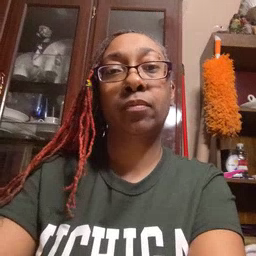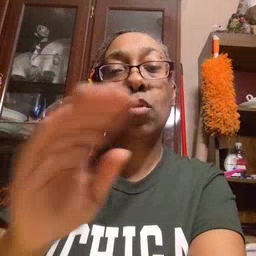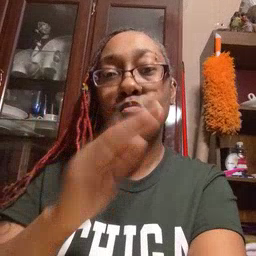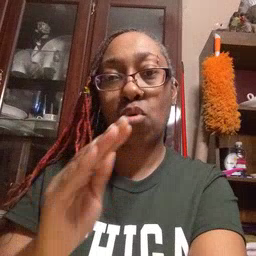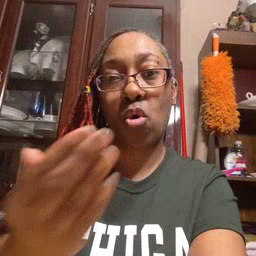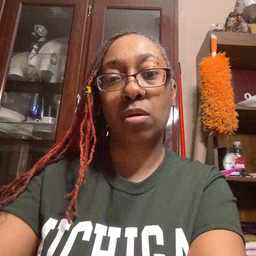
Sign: book